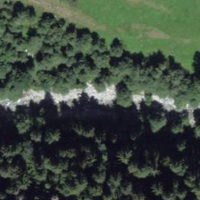
EUNIS habitat code: 44
Species observed at this site:
Plantago major